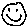
Label: smiley face